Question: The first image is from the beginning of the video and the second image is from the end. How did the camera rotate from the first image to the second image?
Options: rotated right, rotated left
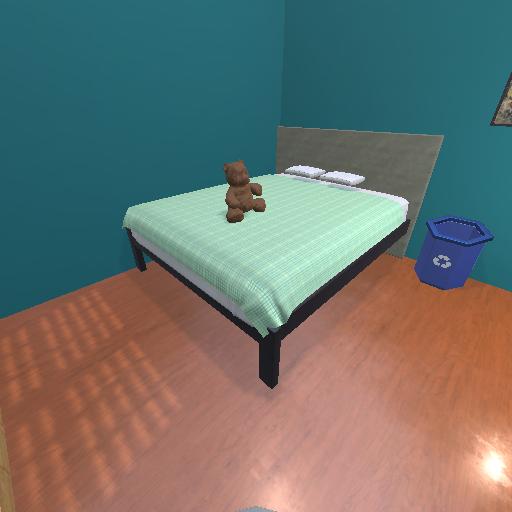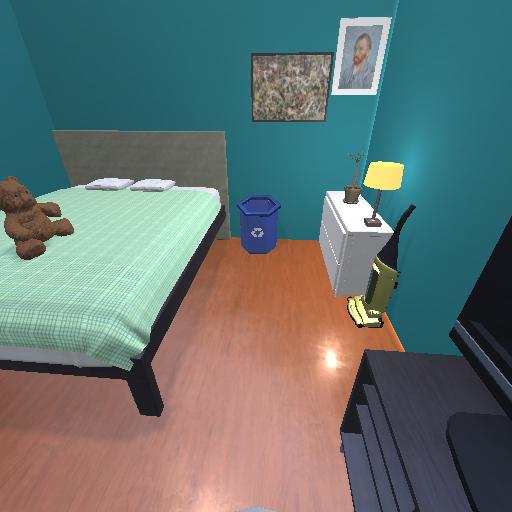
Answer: rotated right